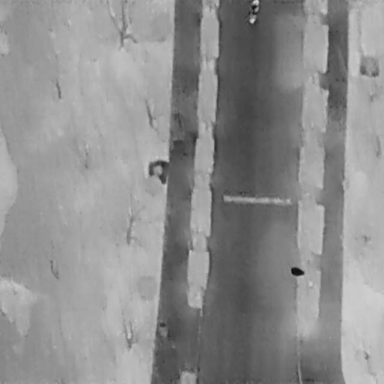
There is a Bicycle in the infrared image.